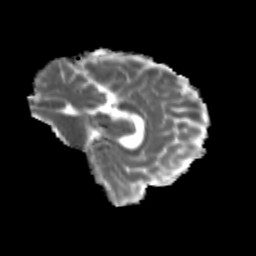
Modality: MD
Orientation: sagittal
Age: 24
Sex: female
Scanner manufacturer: siemens
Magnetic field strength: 3 T
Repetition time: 3.5 s
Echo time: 0.113 s